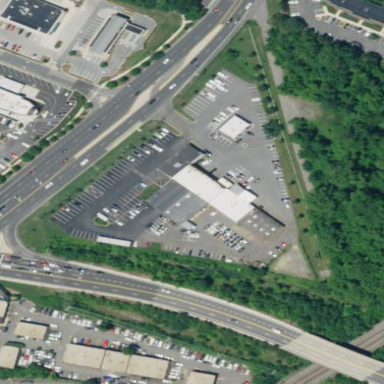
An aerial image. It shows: Car repair shop located in building.